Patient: sex F, age 68
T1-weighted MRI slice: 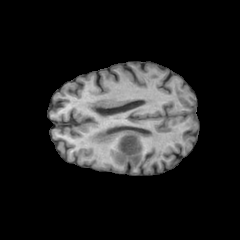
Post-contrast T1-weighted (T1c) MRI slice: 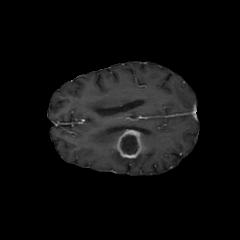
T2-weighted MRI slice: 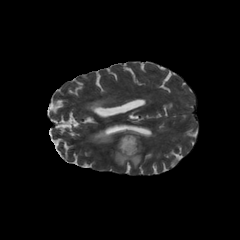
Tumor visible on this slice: yes
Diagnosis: Glioblastoma, IDH-wildtype
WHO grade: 4